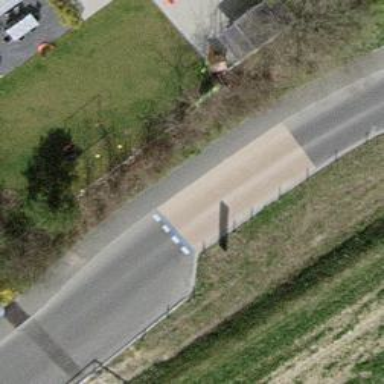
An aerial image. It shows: Traffic calming island.